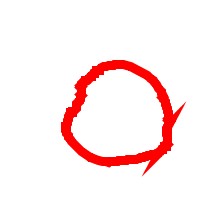
Shape: circle